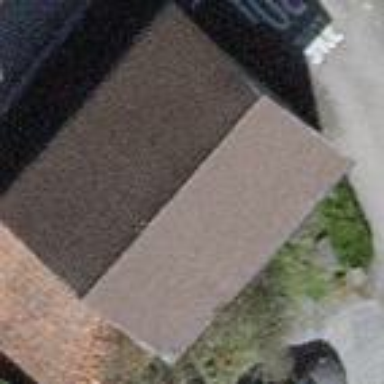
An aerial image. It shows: Shed building.